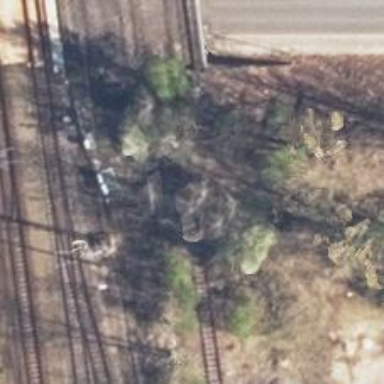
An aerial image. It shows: Abandoned railway yard.